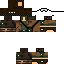
A male human skin with medium skin, wearing brown long hair dressed in a blue hoodie and brown pants, featuring a closed mouth.